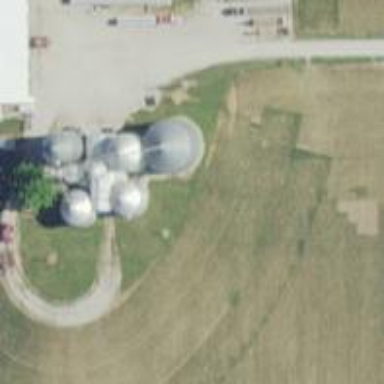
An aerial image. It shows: Silo.